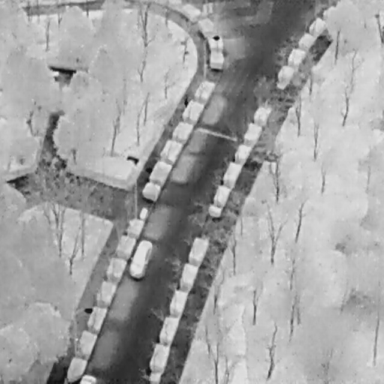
There is a Person in the infrared image.